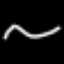
Label: squiggle